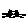
Label: cat